Aerial crown-view tile of a tropical tree (Barro Colorado Island, Panama), acquired 20241216:
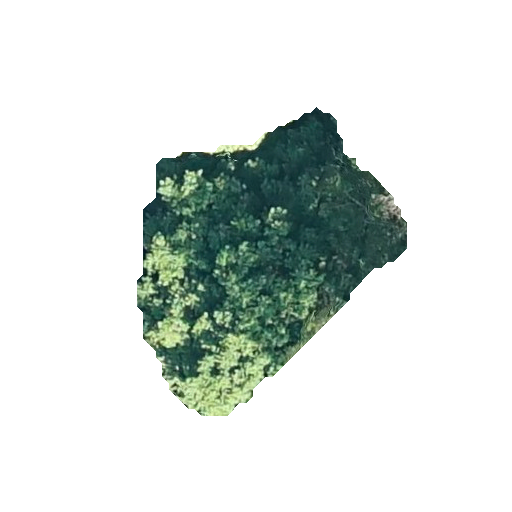
Species: Pouteria stipitata
GBIF accepted scientific name: Pouteria stipitata
Crown area: 75.079 m²